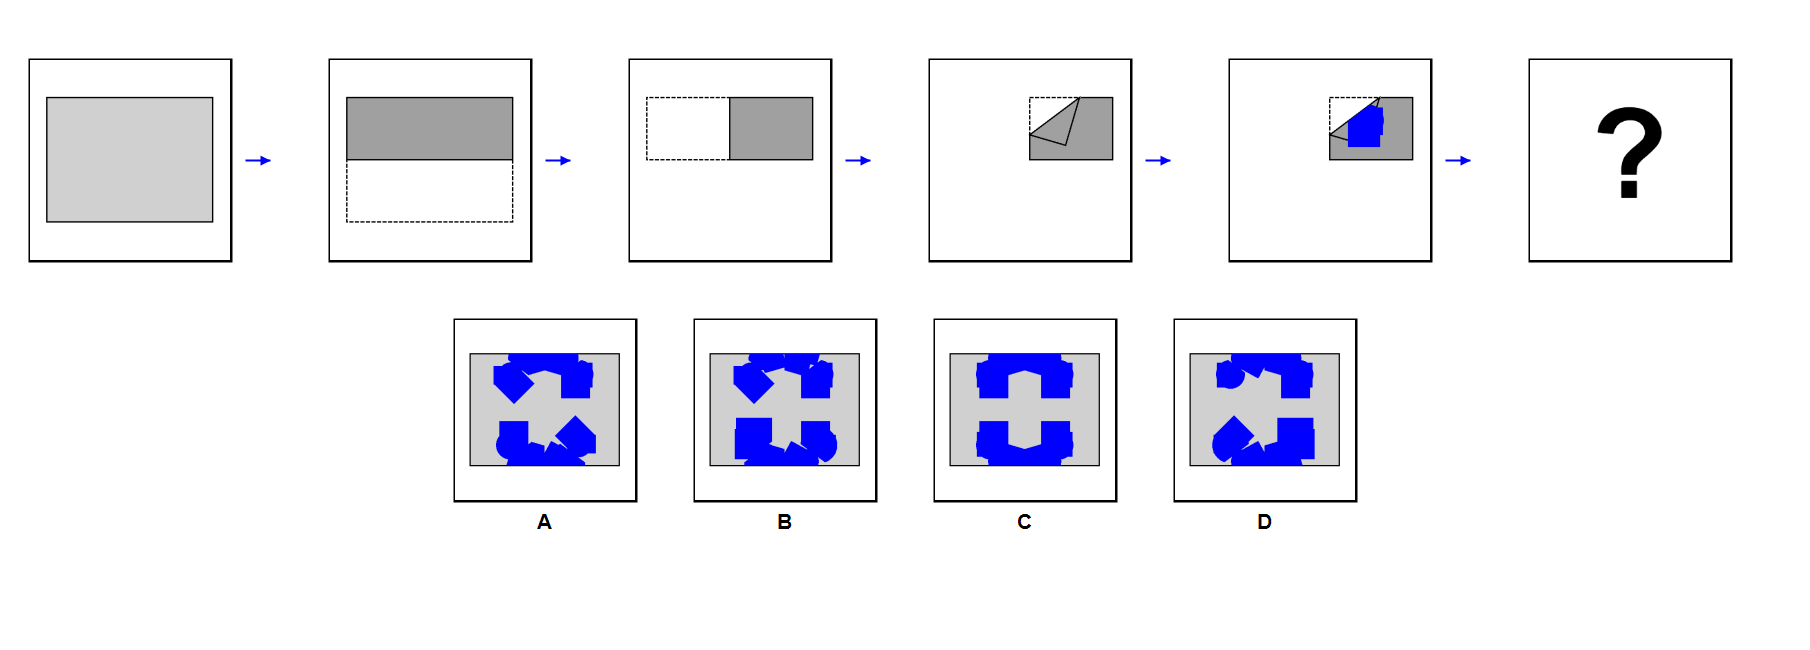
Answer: C